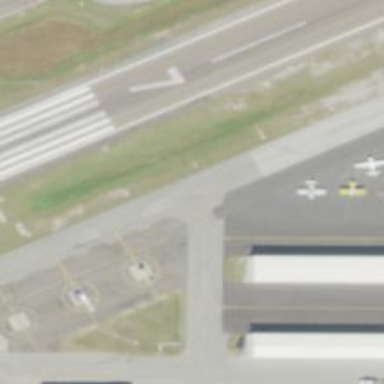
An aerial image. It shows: View of taxiway at the airport.